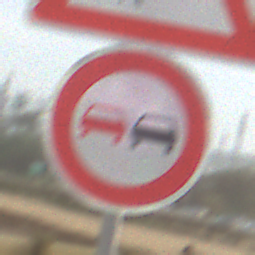
Verkehrszeichen: Ueberholverbot
Zusatzzeichen oben: KurveRechts
Umgebung: Outdoor, Suburban
Tageszeit: MorningAfternoon
Wetter: PartlyCloudy
Licht: Natural
Jahreszeit: NotSpecified
Kontrast: HighContrast